Aerial crown-view tile of a tropical tree (Barro Colorado Island, Panama), acquired 20241014:
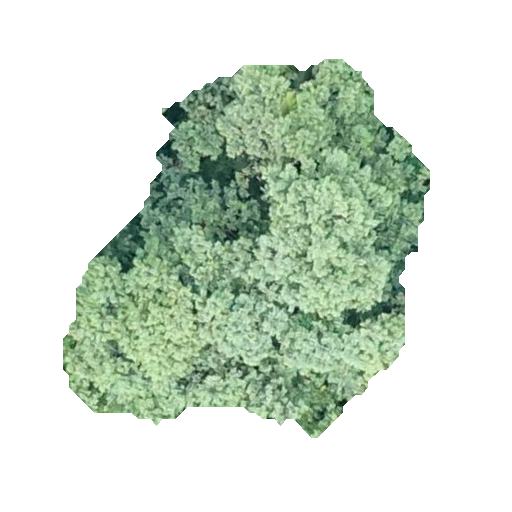
Species: Luehea seemannii
GBIF accepted scientific name: Luehea seemannii
Crown area: 148.328 m²